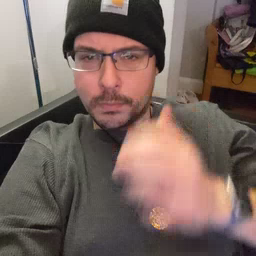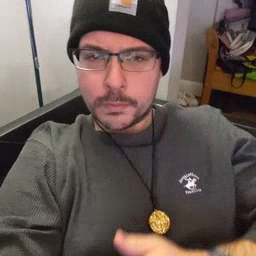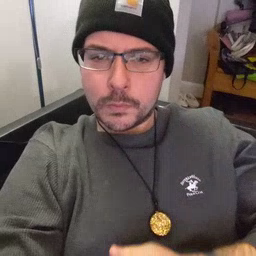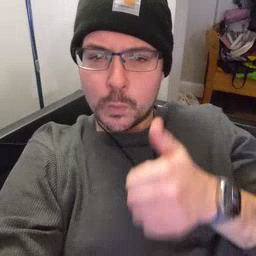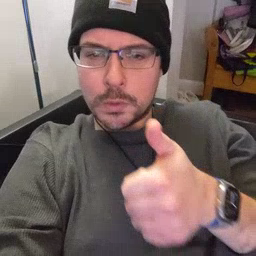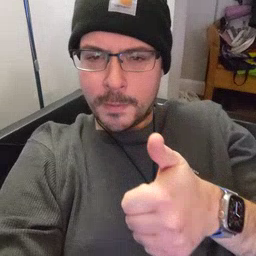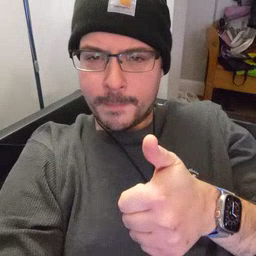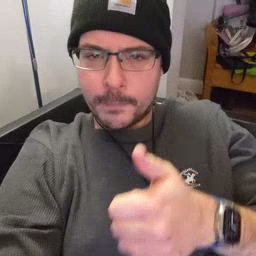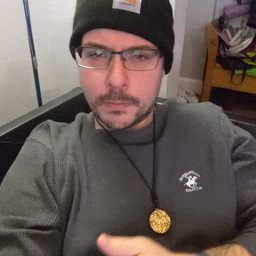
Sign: yourself